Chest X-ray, PA view. Patient: 35 years old, sex F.
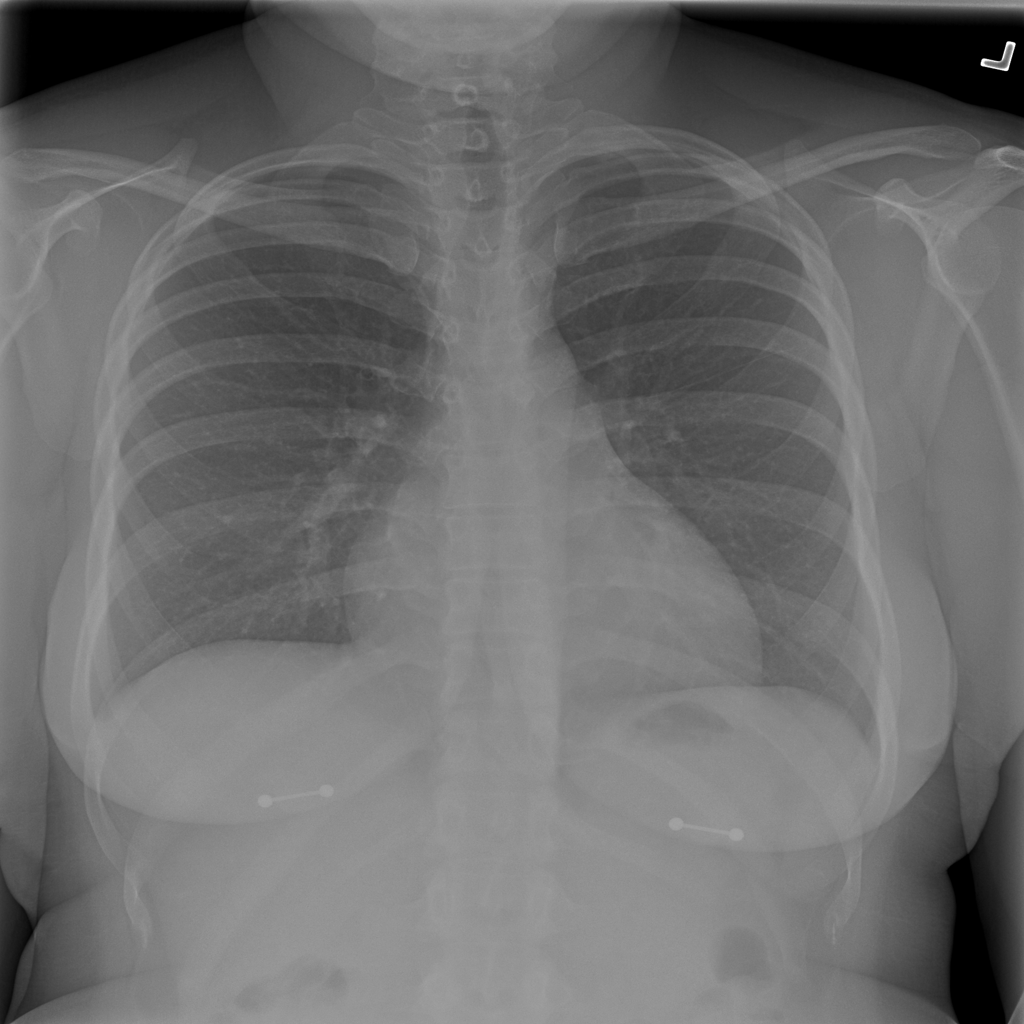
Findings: Cardiomegaly